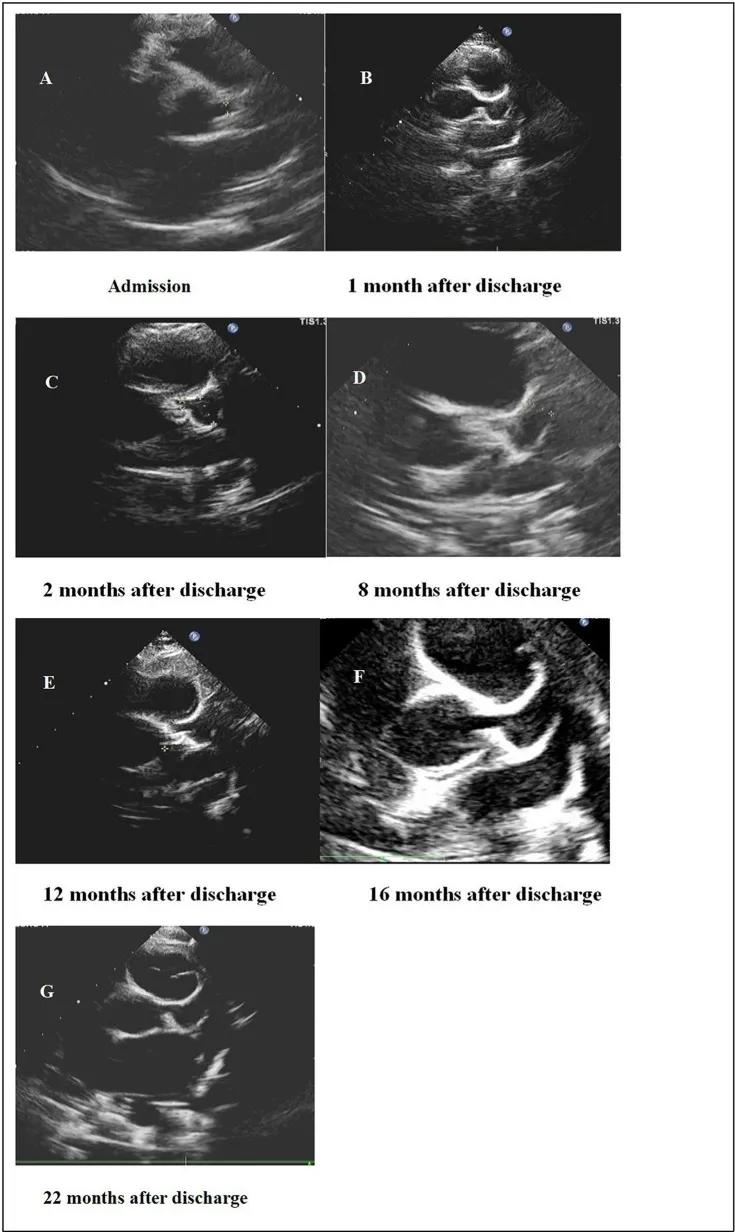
Dilation of the left coronary artery showed by cardiac color Doppler ultrasound.
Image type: radiology (ultrasound)